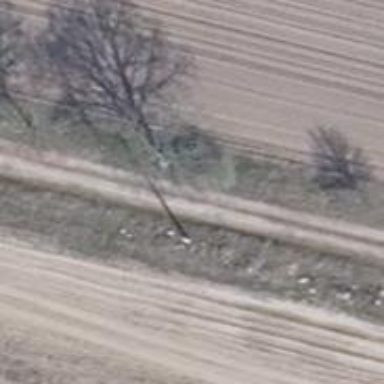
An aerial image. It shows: Power pole.